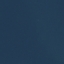
Land use / land cover class: SeaLake